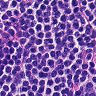
Metastatic tissue present: no